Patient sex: F
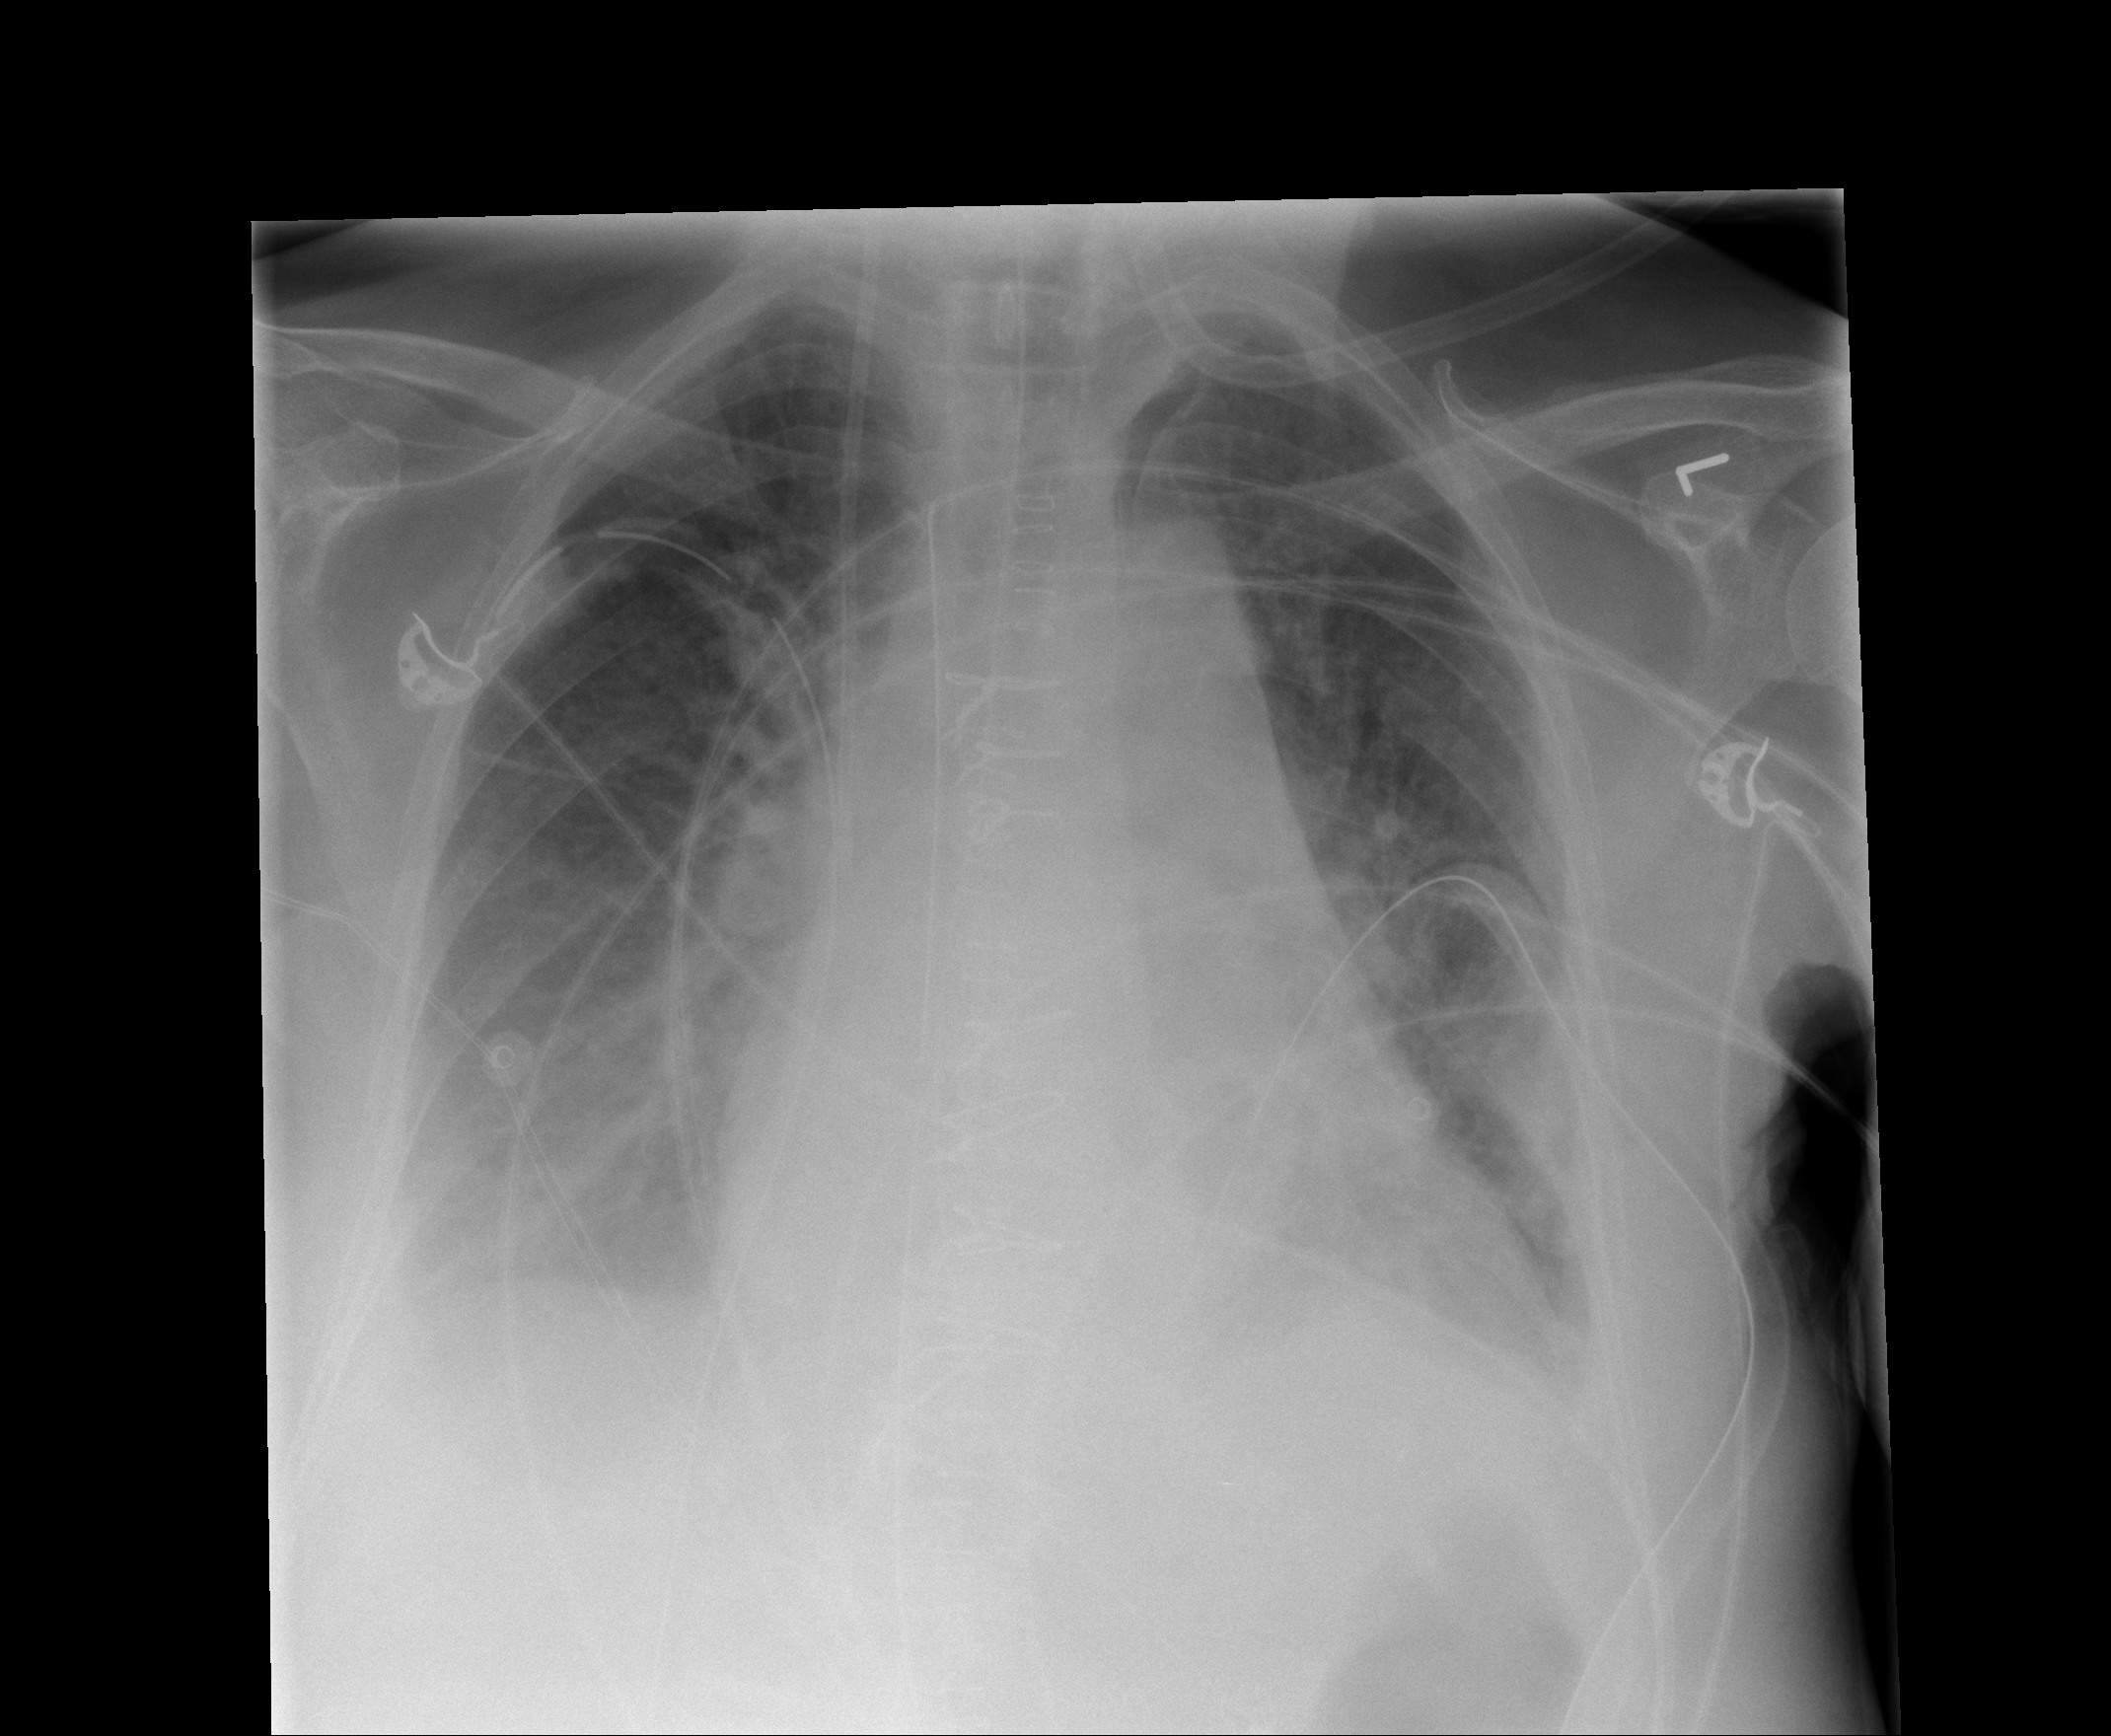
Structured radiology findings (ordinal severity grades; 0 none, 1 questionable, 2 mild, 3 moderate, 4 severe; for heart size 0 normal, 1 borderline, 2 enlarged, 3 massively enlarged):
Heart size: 2
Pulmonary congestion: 3
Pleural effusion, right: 2
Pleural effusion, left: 2
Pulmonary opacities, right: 0
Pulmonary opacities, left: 0
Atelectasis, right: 2
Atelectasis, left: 2